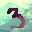
Label: 3